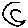
Label: moon